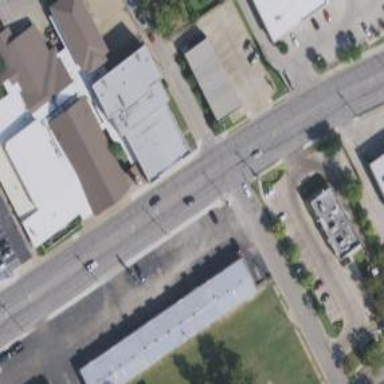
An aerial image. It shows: Unmarked crossing on the road.